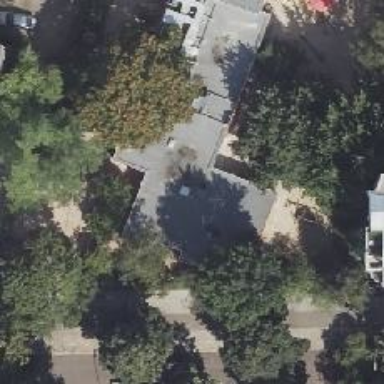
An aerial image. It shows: Kindergarten.